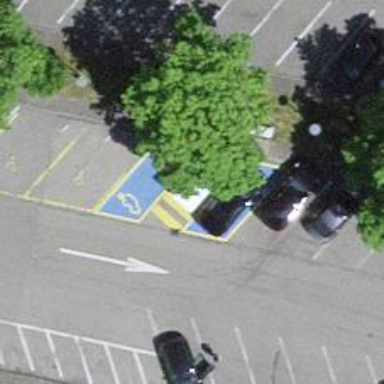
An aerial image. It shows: Charging station.